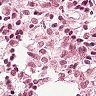
Metastatic tissue present: no